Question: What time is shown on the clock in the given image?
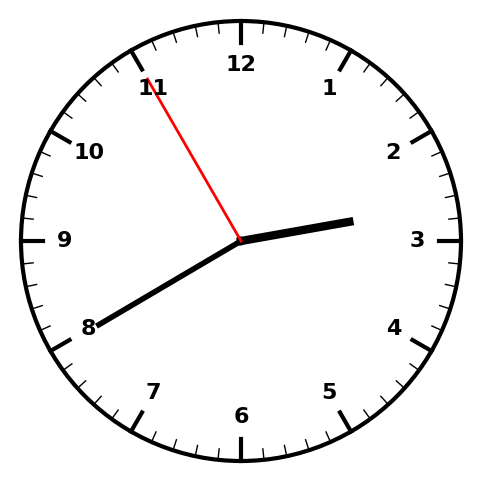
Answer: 02:39:55